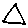
Label: triangle